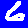
Digit: 6